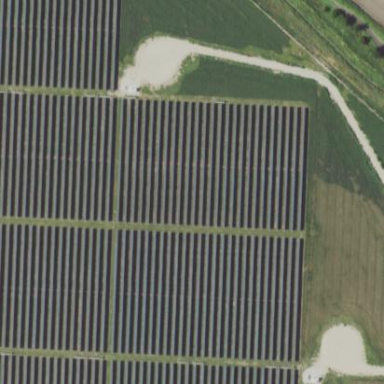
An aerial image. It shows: Solar power plant using photovoltaic technology.